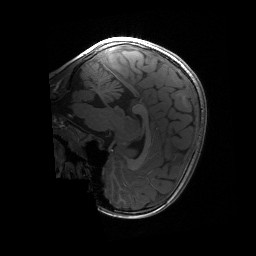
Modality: T1w
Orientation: sagittal
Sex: female
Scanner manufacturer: siemens
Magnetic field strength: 3 T
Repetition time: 1.9 s
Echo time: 0.00243 s